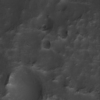
Label: not_dusty